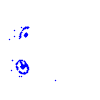
Particle: electron